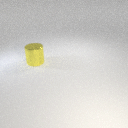
large yellow metal cylinder